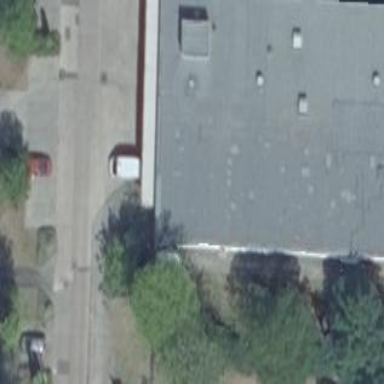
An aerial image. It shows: Industrial building with flat roof.